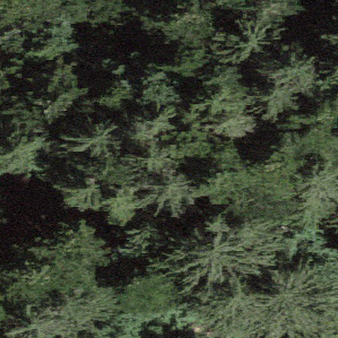
Label: other